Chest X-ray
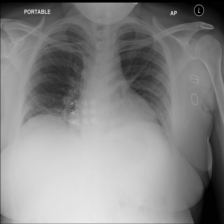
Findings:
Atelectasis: positive
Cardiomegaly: negative
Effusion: negative
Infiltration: negative
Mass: negative
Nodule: negative
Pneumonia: negative
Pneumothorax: negative
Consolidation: negative
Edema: negative
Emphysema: negative
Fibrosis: negative
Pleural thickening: negative
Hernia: negative